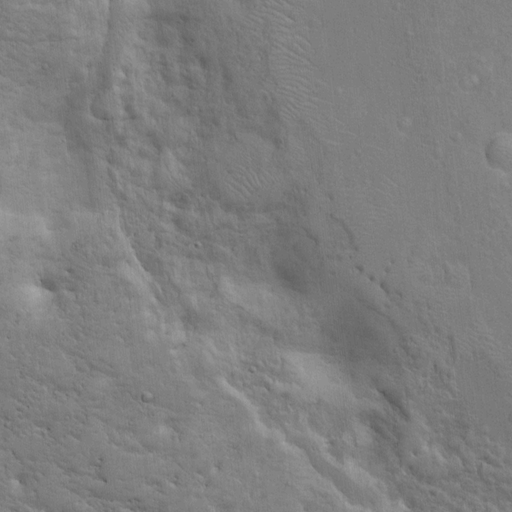
Classes present: Background, Cone